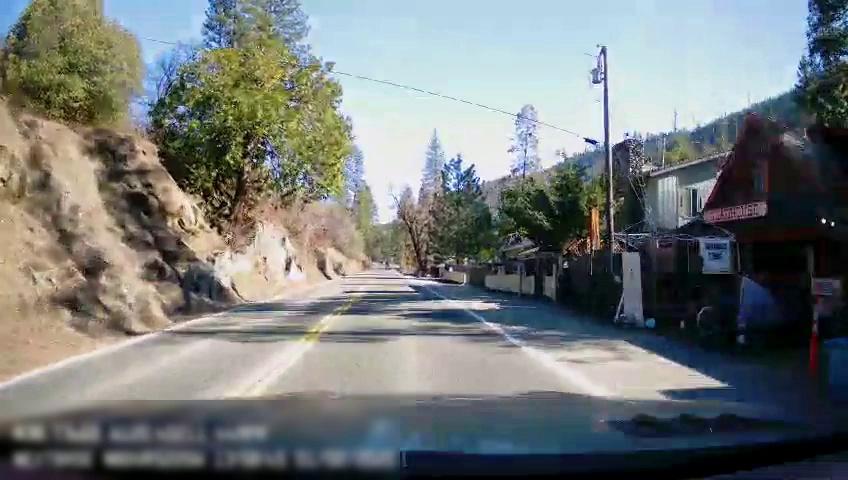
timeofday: Day
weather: Sunny
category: Drivable Space
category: Drivable Space
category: Lanes | Opposite Lane
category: Lanes | Current Lane
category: Lanes | Opposite Lane
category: Lanes | Current Lane